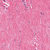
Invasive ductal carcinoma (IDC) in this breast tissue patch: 0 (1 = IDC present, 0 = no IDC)